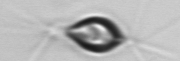
Label: Chrysochromulina